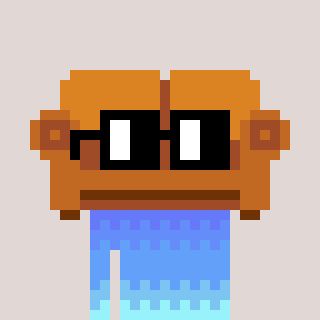
a pixel art character with square black glasses, a couch-shaped head and a teal-colored body on a warm background